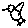
Label: bird